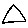
Label: triangle